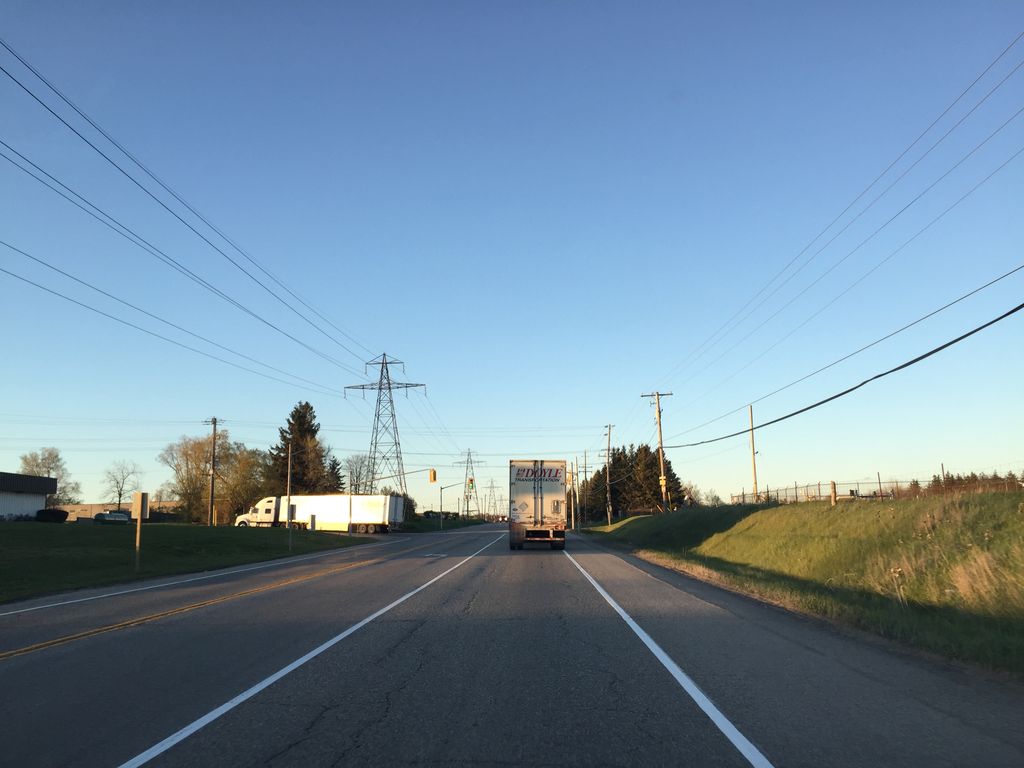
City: kitchener-waterloo